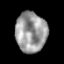
Tissue: prostate
Cell type: T cells
Senescence score: 0.3432
Nuclear area (px): 1232
Mean DAPI intensity: 154.18